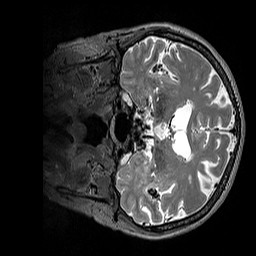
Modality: T2w
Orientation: coronal
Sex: female
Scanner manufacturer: siemens
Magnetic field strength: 3 T
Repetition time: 3.2 s
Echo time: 0.409 s